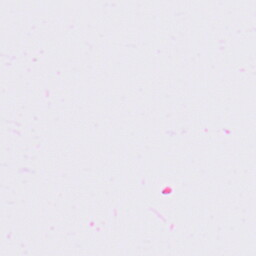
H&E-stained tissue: Lung